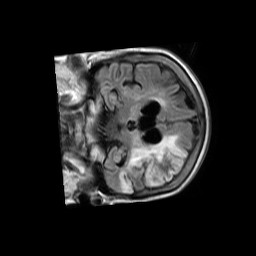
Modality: FLAIR
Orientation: coronal
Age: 61
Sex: female
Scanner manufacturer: philips
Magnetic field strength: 1.5 T
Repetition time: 11 s
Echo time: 0.14 s